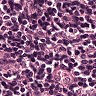
Metastatic tissue present: no